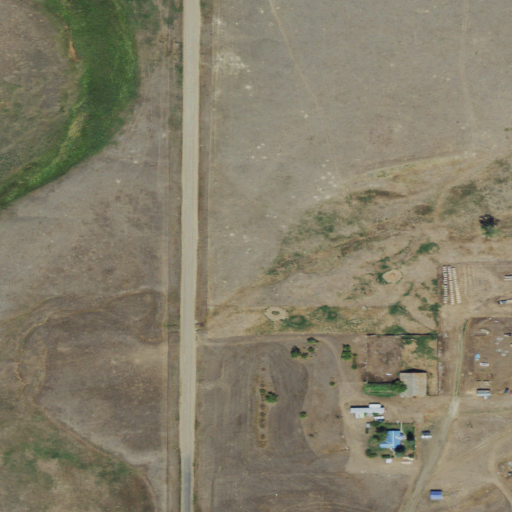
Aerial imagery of valley in Montana named Martin Coulee containing grassland, cultivated crops, open development, and low intensity development